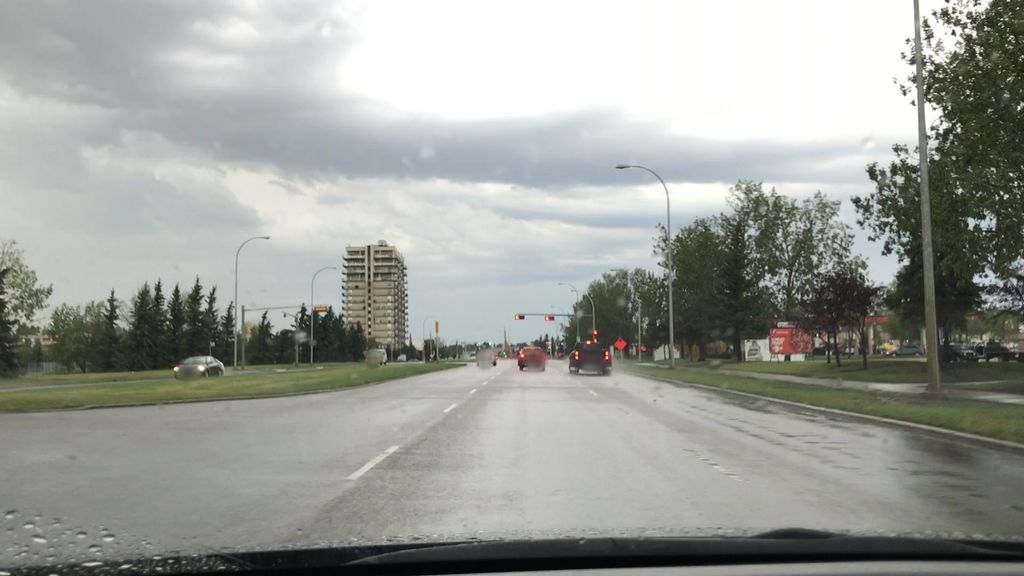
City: edmonton